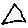
Label: triangle